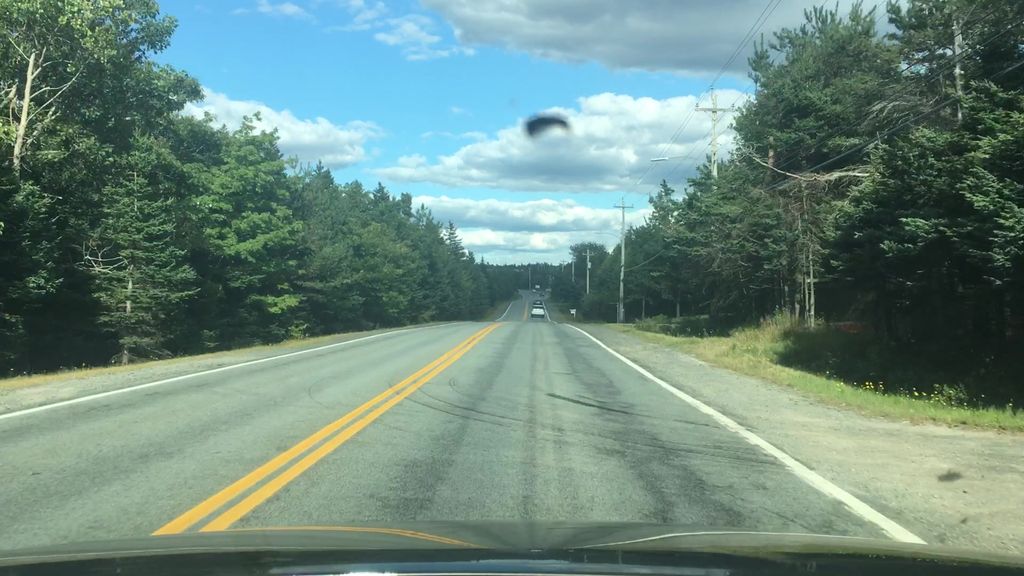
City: halifax